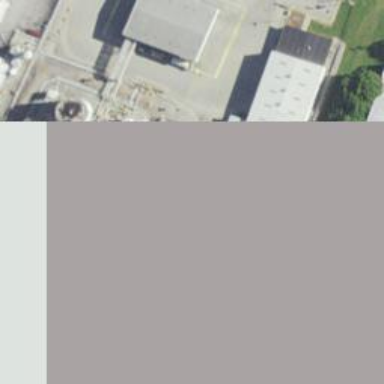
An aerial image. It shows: Industrial area.